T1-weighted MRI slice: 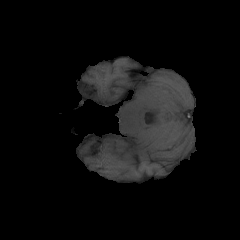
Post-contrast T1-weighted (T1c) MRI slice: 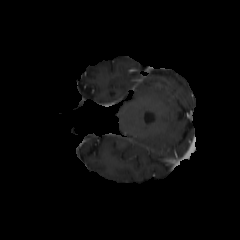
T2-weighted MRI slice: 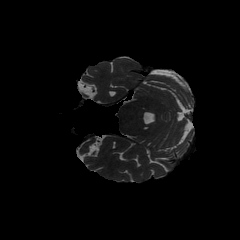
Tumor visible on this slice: no